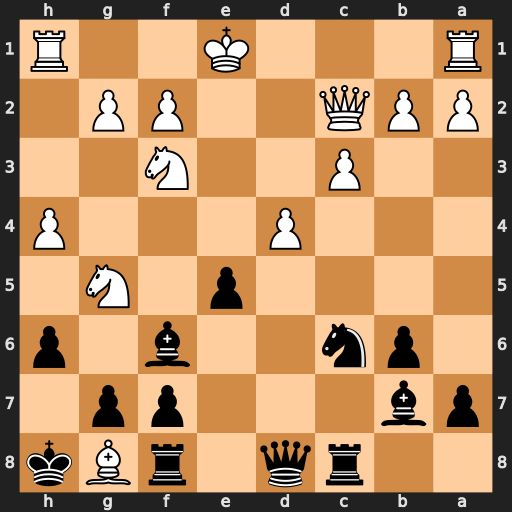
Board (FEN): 2rq1rBk/pb3pp1/1pn2b1p/4p1N1/3P3P/2P2N2/PPQ2PP1/R3K2R
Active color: b
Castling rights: KQ
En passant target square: -
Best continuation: e4 Qxe4 Re8 Ne5 Kxg8